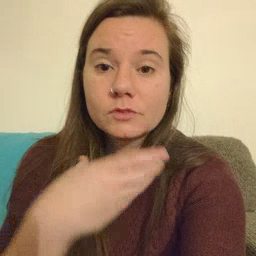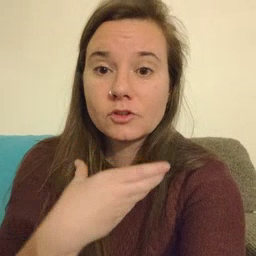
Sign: there